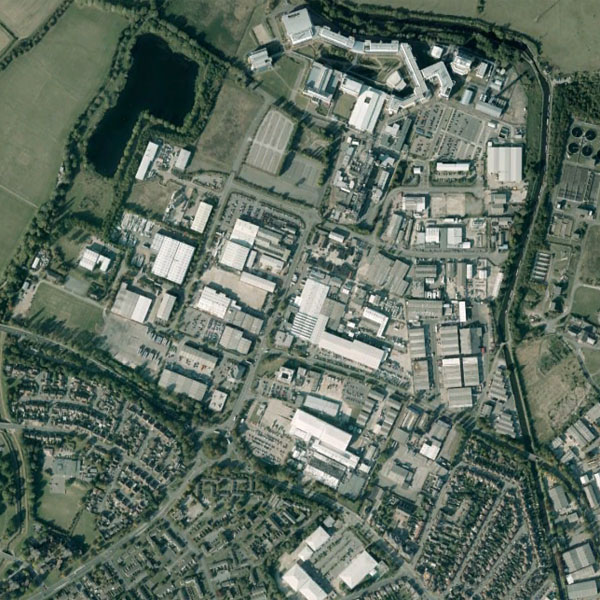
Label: Industrial